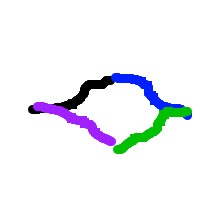
Shape: rhombus